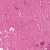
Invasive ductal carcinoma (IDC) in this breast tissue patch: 0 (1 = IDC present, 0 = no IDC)